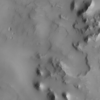
Label: not_dusty